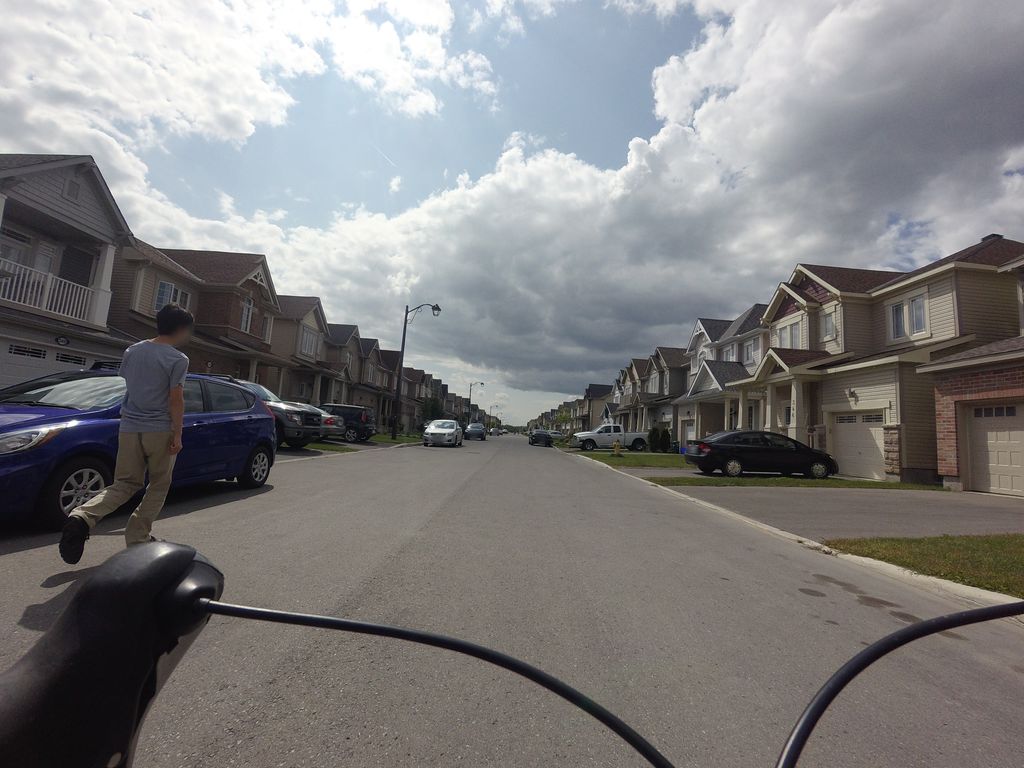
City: ottawa-gatineau